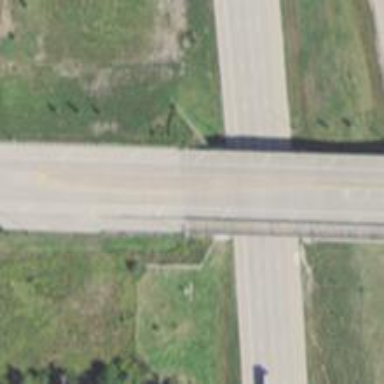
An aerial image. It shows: Viaduct bridge over tertiary road.